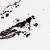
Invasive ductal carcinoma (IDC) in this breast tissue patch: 0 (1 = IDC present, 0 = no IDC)